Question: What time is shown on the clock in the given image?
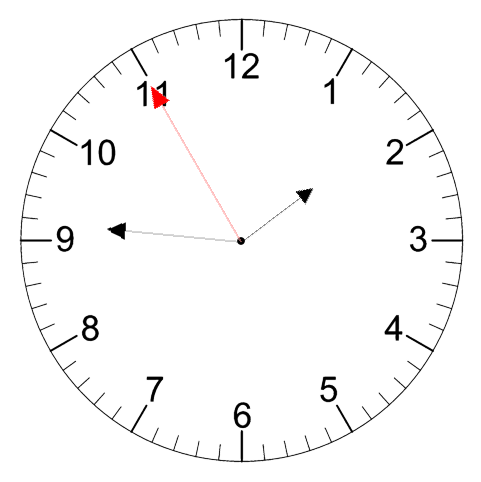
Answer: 01:45:55